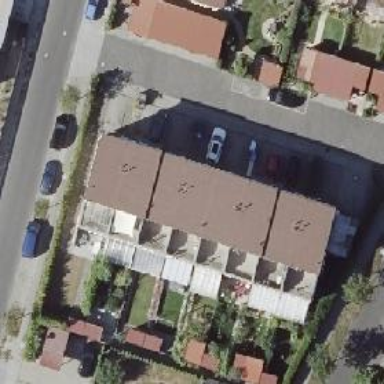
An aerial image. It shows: Flat roof terrace building.